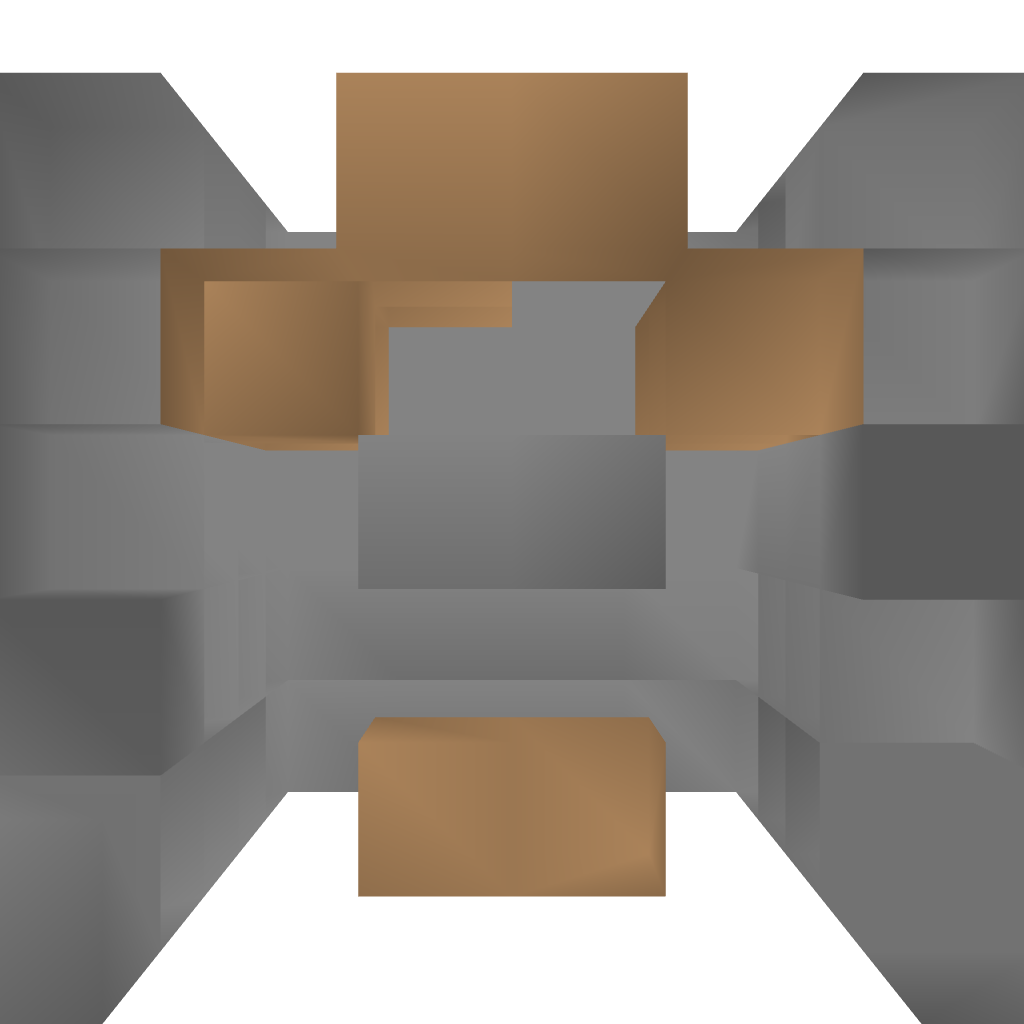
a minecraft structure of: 4 Furnaces bad low quality